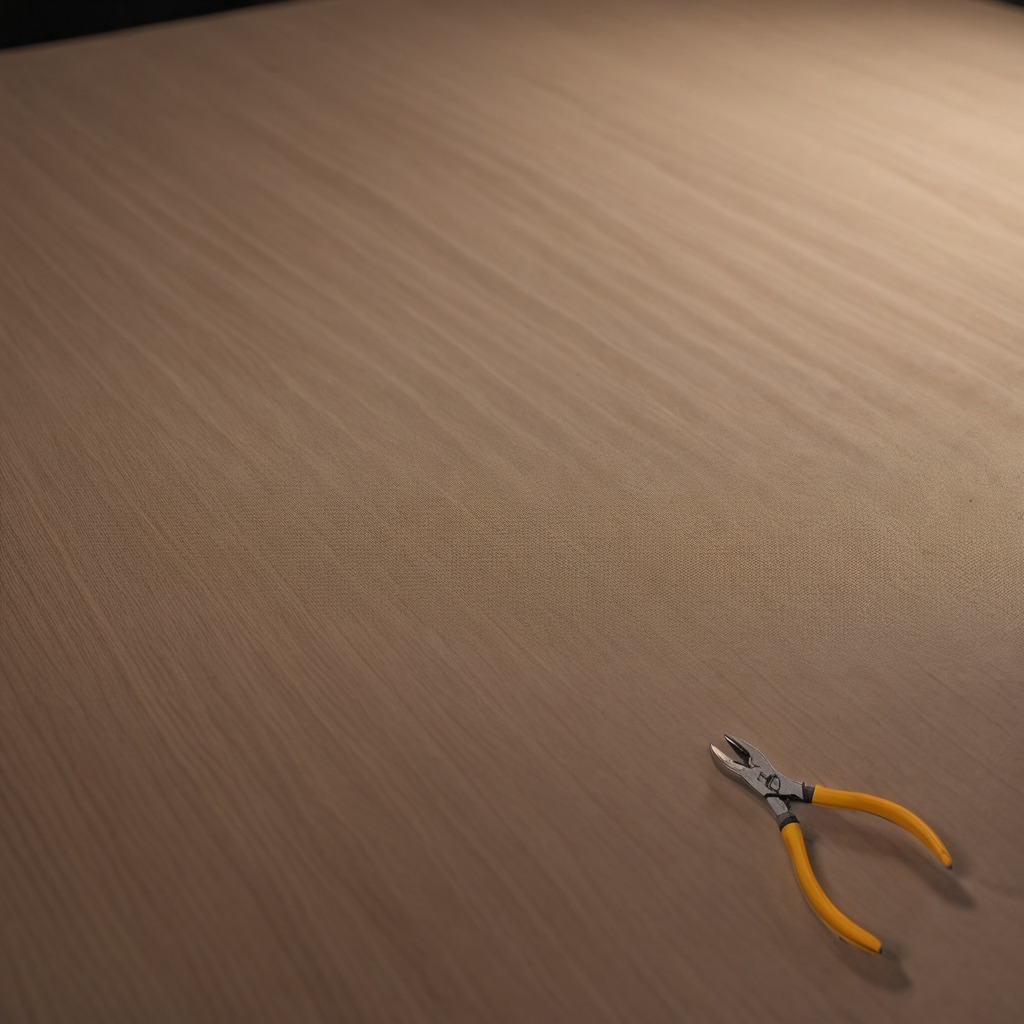
A plier is lying on the wooden table.